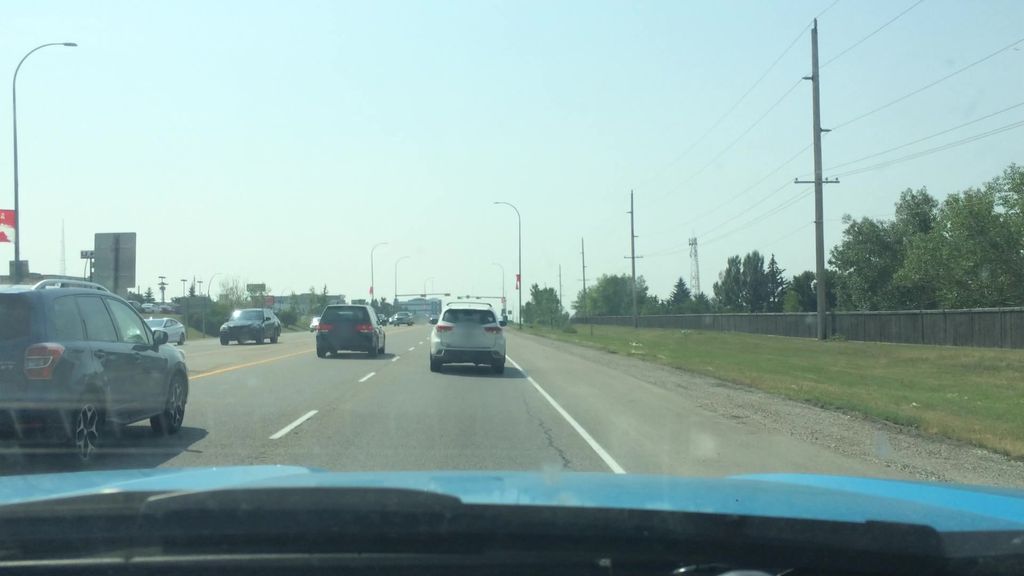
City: calgary